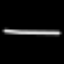
Label: line